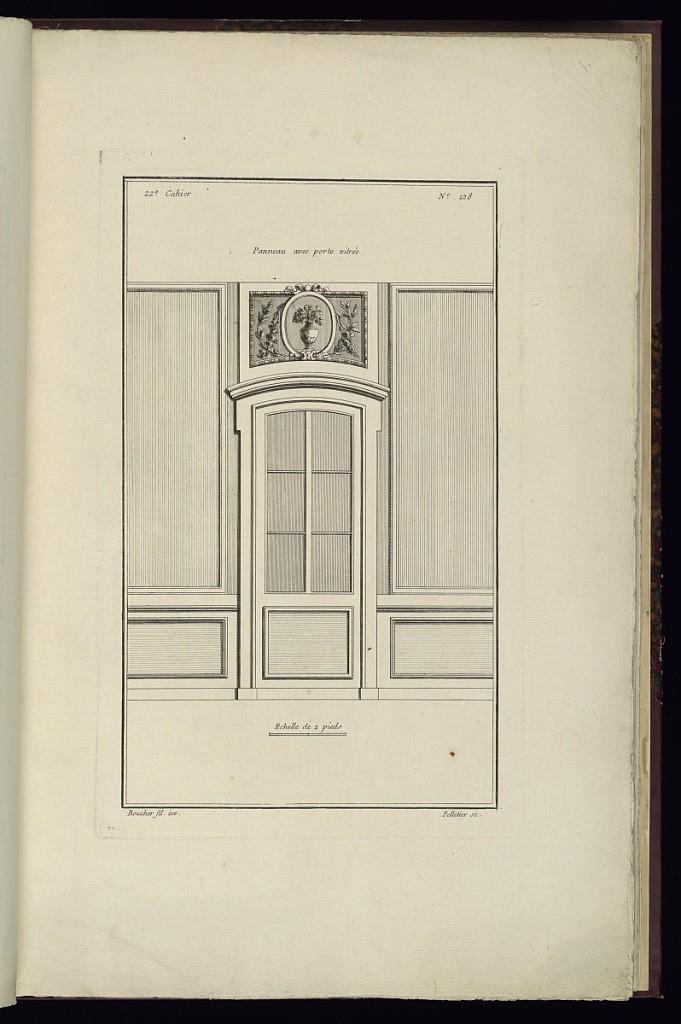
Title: Panneau avec porte vitrée
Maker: Juste-François Boucher, French, 1736 – 1782
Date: ca. 1775
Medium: Engraving on off white laid paper
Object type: Print
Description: Design for wall panels with a door at center; the door has six planes of glass in the upper two thirds. Above the door is a panel decorated with a relief of a vase with flowers, garland, crossed branches, ribbon, and egg and dart band. The plate is signed.